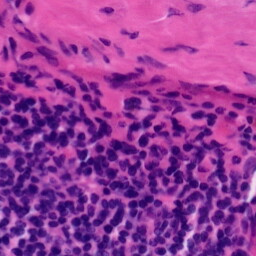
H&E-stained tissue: Tonsil